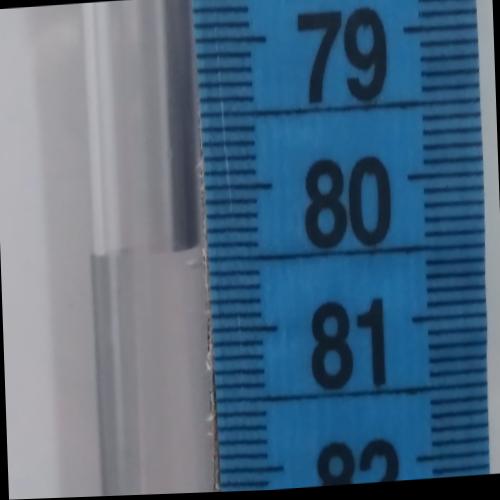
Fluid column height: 80.4 cm